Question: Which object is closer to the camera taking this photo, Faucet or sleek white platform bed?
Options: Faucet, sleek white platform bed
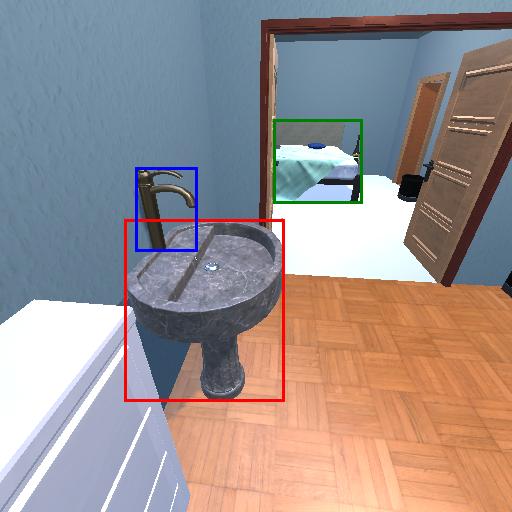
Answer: Faucet